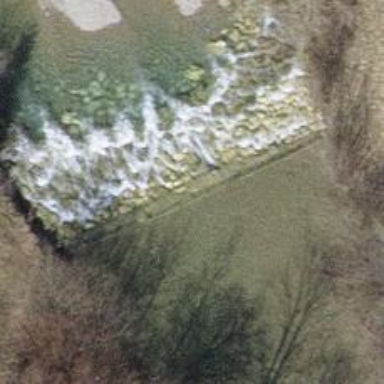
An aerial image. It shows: Weir along the waterway.